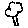
Label: tree